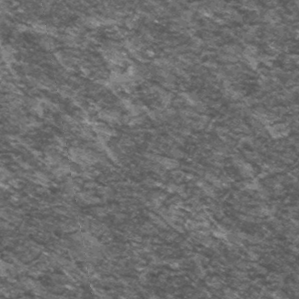
Label: frost